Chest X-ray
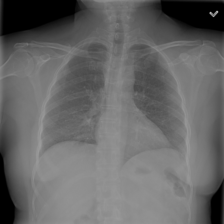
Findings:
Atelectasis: negative
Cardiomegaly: negative
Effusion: negative
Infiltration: negative
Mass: negative
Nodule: negative
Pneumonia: negative
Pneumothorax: negative
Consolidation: negative
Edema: negative
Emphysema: negative
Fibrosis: negative
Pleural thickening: negative
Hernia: negative